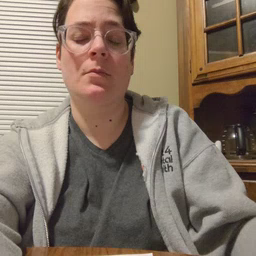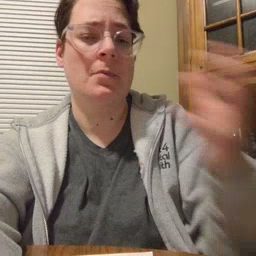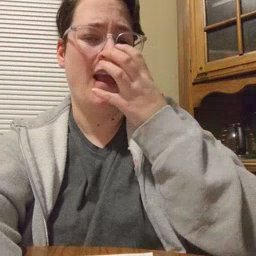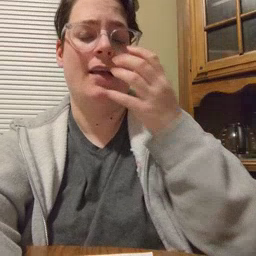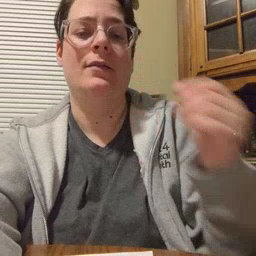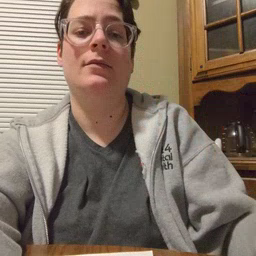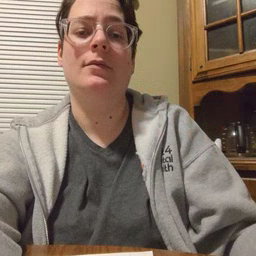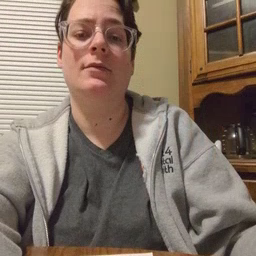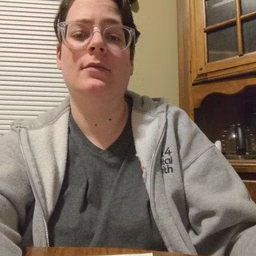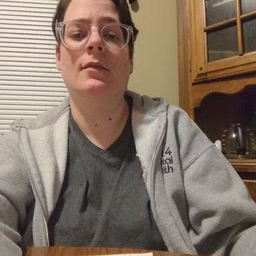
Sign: mad